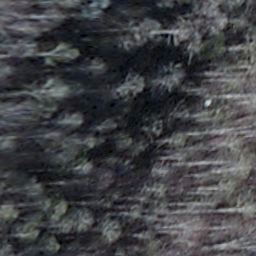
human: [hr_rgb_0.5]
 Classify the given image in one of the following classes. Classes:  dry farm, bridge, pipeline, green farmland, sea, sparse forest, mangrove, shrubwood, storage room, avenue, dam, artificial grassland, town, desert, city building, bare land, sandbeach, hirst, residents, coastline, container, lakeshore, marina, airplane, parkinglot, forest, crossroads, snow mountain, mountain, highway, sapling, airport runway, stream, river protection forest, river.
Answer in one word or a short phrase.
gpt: shrubwood